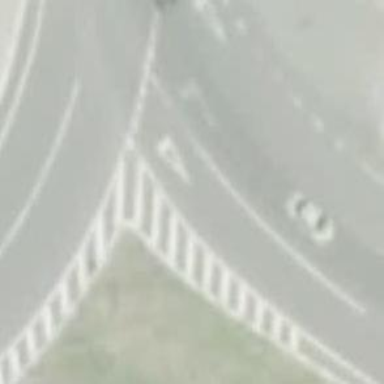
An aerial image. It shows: Asphalt road designated as trunk highway that features roundabout.